Field crop: tomato
Growth stage: 1
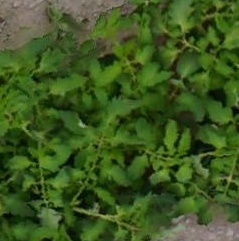
Species: tomato